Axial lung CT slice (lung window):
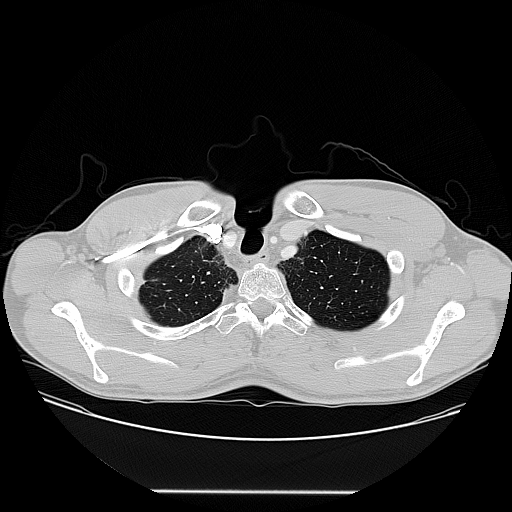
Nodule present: no